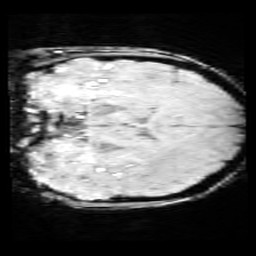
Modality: SWI
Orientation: coronal
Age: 9
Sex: female
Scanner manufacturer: siemens
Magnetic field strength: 3 T
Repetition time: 0.027 s
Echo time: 0.02 s